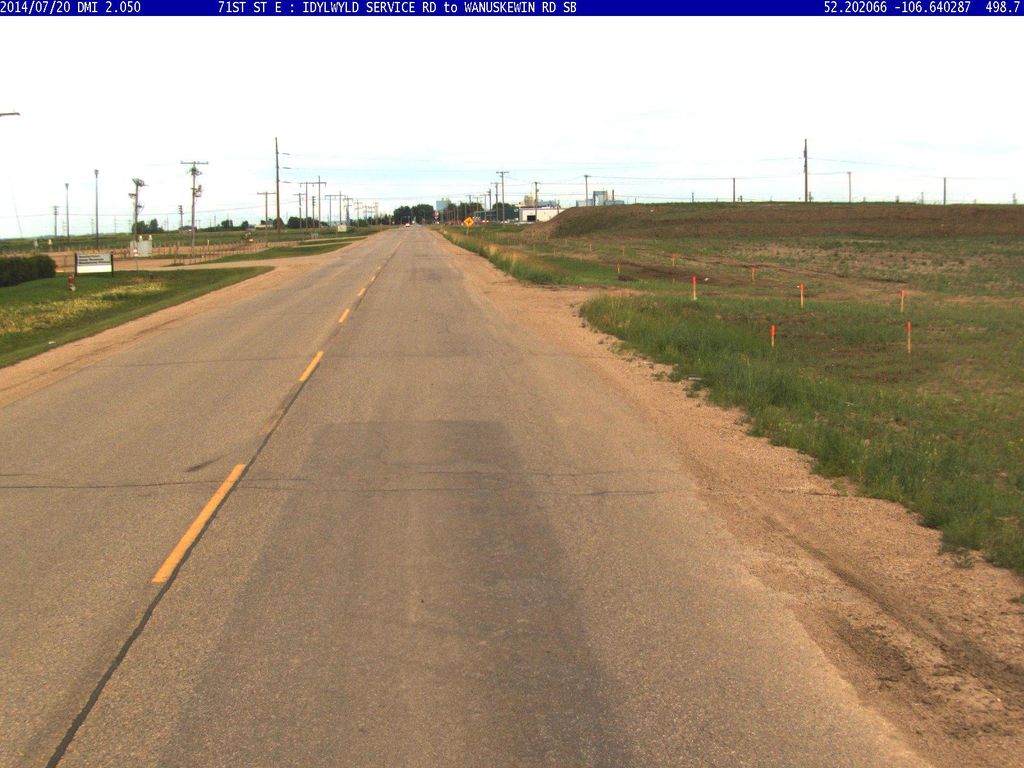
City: saskatoon